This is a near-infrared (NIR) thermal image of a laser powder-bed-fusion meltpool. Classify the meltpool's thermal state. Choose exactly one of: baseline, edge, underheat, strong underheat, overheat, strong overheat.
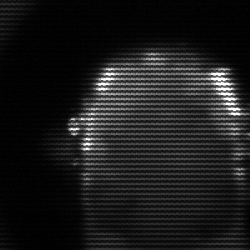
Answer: baseline